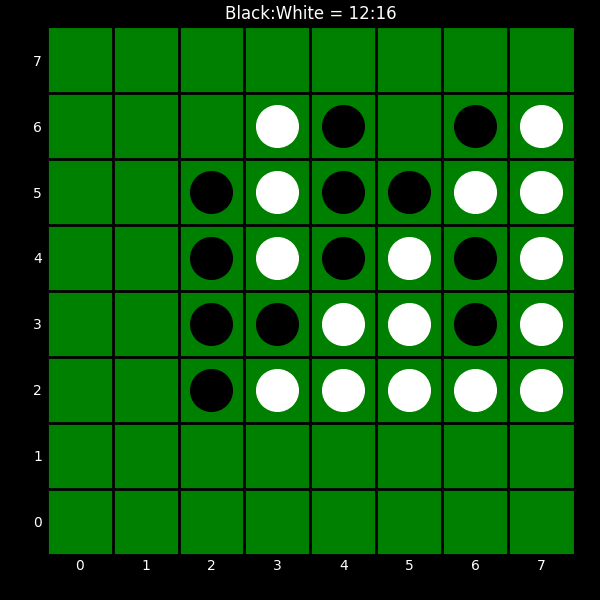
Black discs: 12
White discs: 16